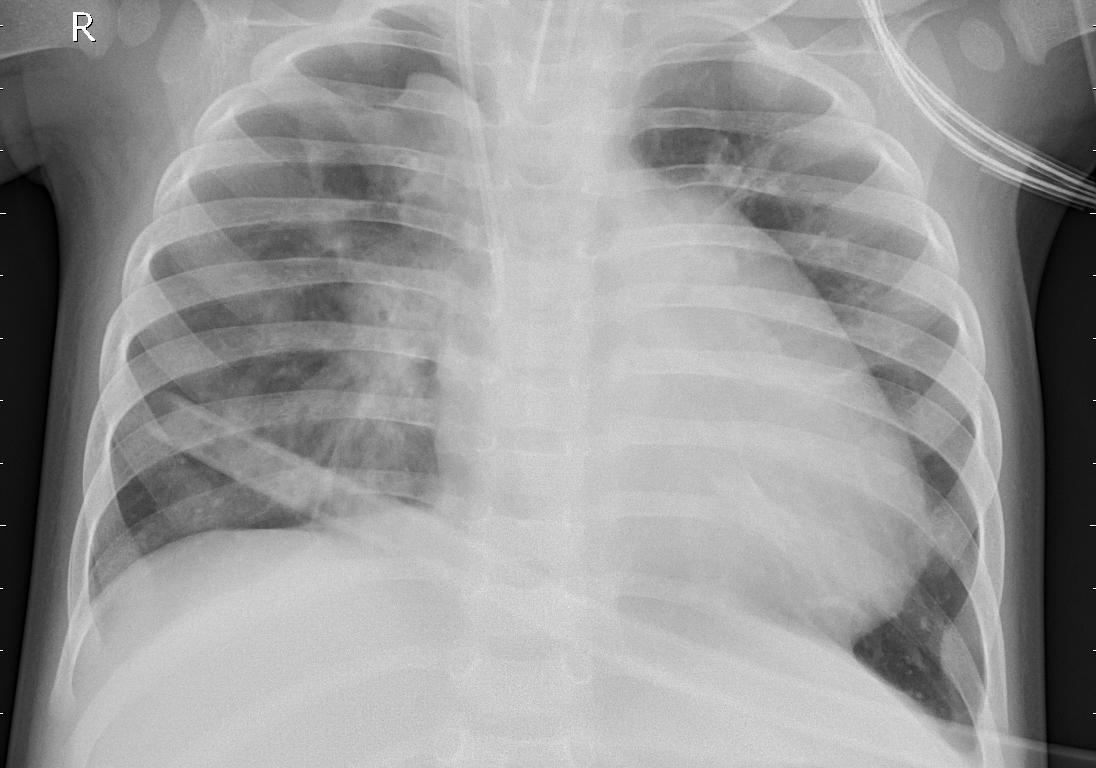
Diagnosis: PNEUMONIA